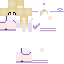
A female skeleton skin with pale skin, wearing blonde long hair dressed in a blue tshirt and brown pants, featuring a closed mouth.